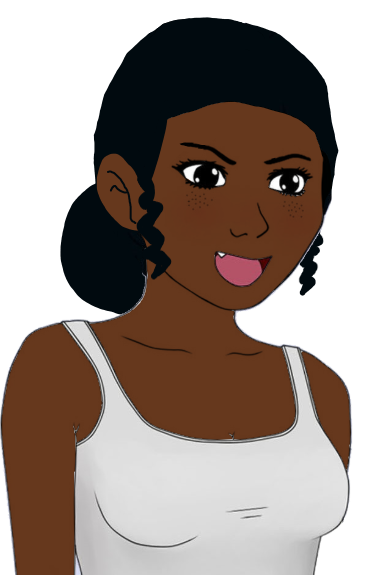
Label: 5_Tomboy